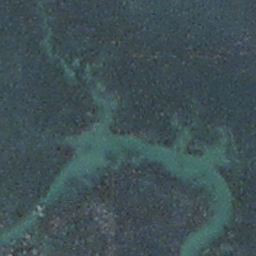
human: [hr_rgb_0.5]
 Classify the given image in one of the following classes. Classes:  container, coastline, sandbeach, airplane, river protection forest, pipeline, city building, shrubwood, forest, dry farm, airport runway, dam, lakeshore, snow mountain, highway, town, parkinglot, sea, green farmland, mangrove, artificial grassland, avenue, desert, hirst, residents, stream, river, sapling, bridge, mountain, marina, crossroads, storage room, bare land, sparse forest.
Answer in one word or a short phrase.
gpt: stream